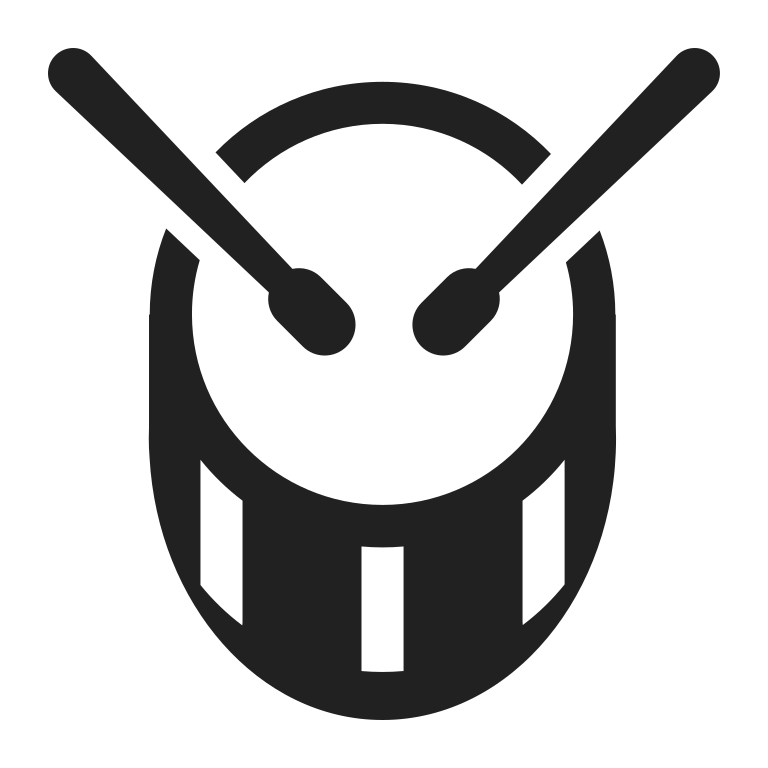
drum high contrast